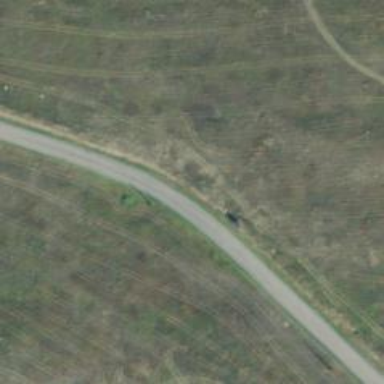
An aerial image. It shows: Unclassified road.